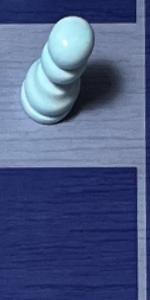
Label: Empty